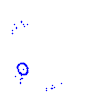
Particle: kaon